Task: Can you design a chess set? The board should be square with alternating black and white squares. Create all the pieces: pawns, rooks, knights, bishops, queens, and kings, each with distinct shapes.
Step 3808:
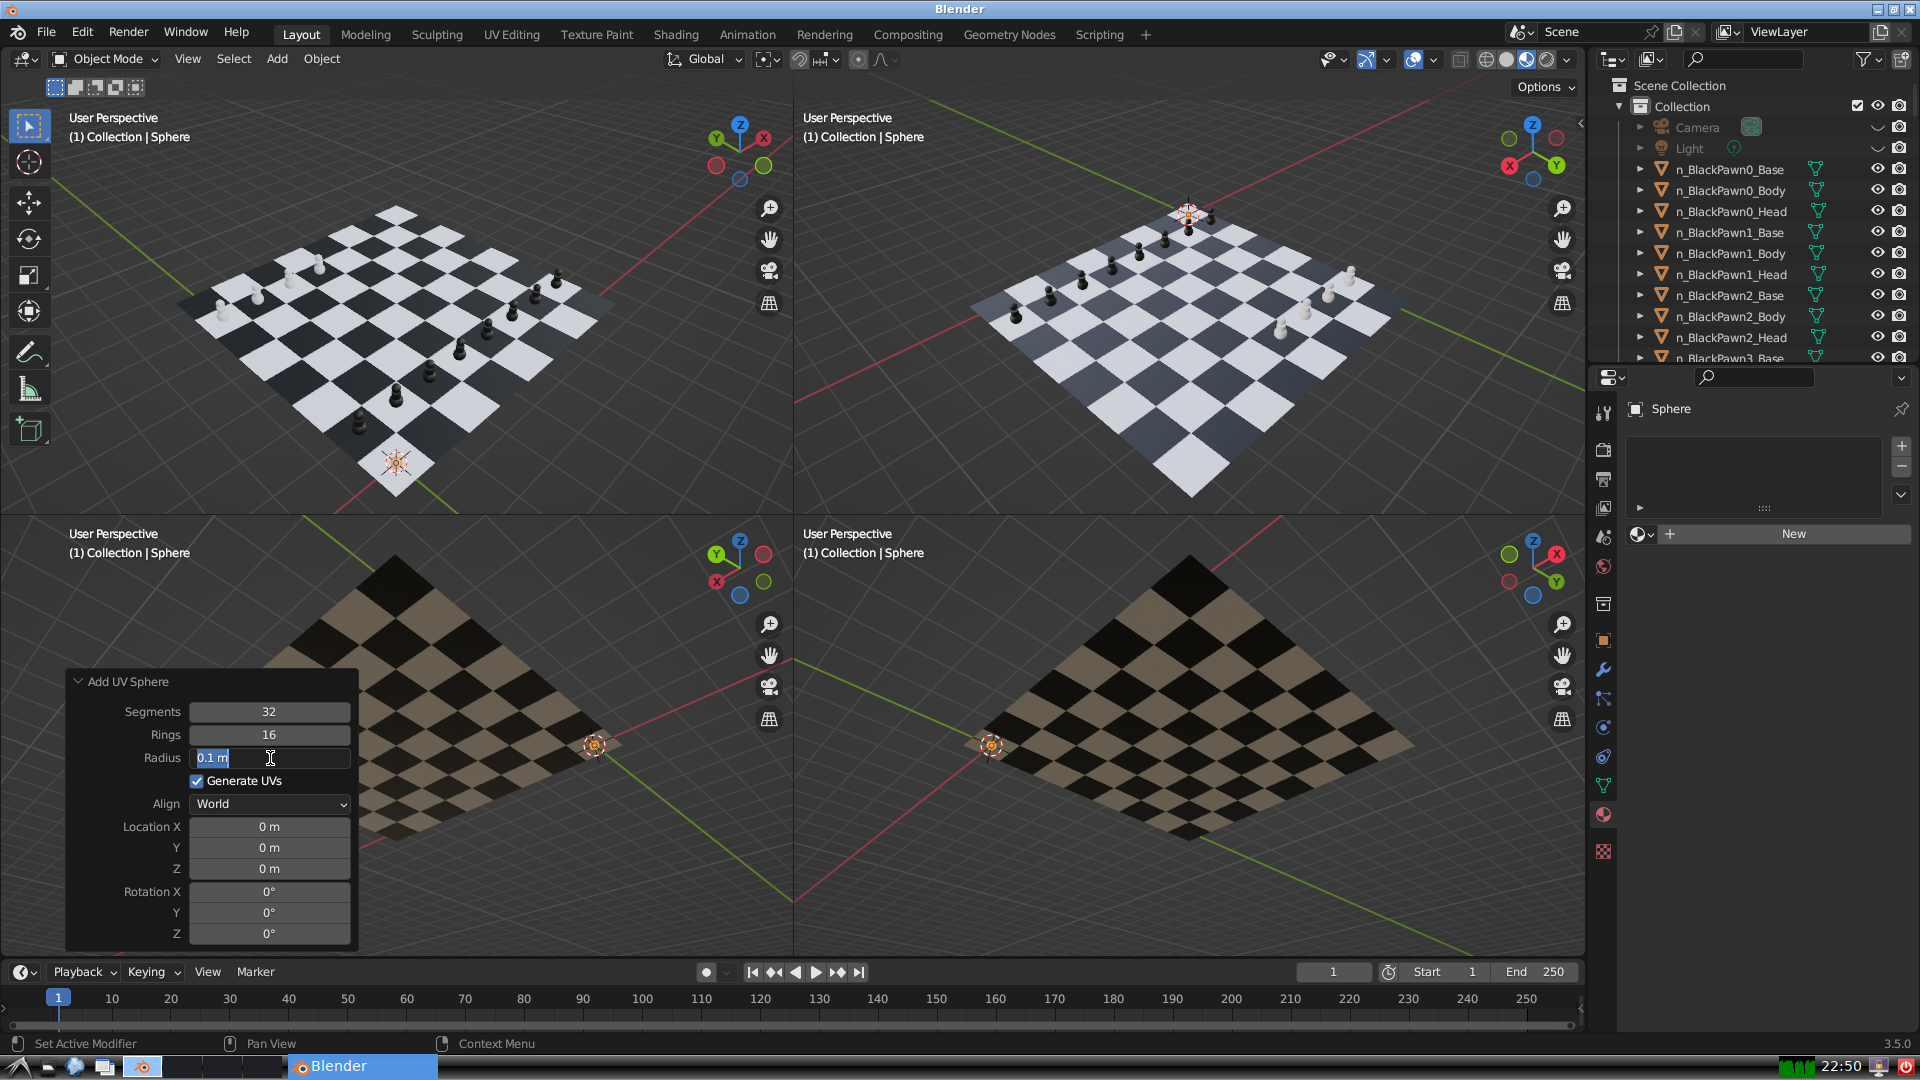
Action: input_text: 0.15